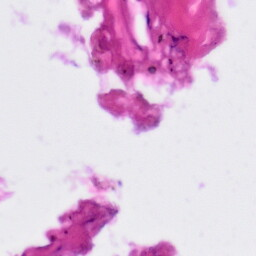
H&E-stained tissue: Tonsil